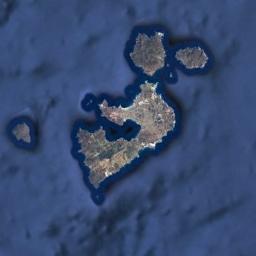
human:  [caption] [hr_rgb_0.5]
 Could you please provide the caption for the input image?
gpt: The archipelago has some islands of different sizes and some ups and downs are on the ocean floor .

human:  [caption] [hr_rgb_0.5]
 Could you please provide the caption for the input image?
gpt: There are a group of small islands on the blue sea, And the islands have a yellow-brown and green intersecting color .

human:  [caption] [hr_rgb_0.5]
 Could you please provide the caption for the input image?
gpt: The island in the middle is the largest .

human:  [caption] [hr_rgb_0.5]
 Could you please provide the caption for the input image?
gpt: The island is like a sock .

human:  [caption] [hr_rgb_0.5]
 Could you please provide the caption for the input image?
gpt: There are several brown islands on a blue sea .